Here is the raw acceleration-versus-time signal recorded on a bearing housing. What is the most likely bearing condition (normal, inner_race, outer_race, ball)?
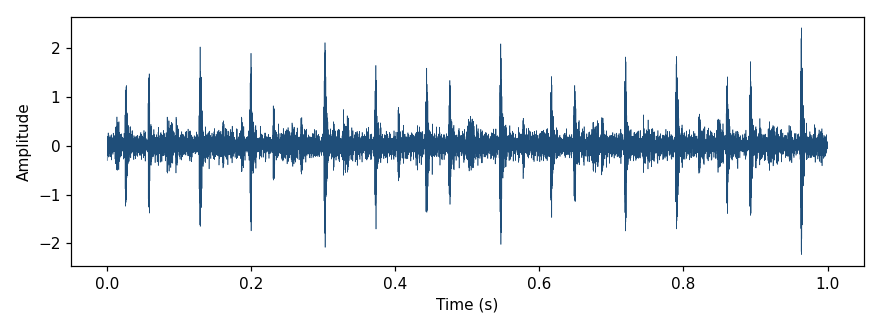
Answer: inner_race